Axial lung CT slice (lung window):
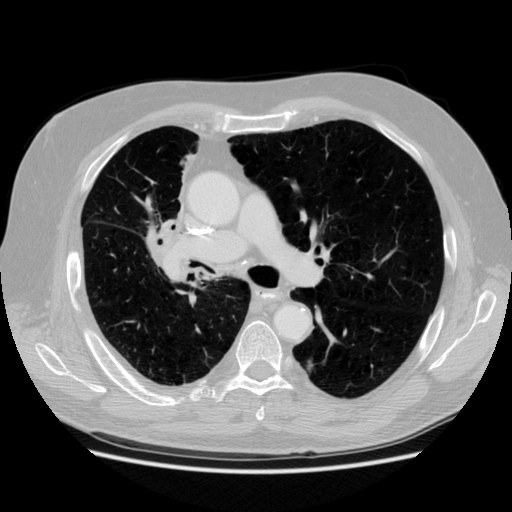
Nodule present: no